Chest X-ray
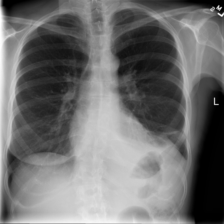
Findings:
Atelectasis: negative
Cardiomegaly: negative
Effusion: negative
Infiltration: negative
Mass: negative
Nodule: negative
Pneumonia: negative
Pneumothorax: negative
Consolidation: negative
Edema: negative
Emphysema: negative
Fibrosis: negative
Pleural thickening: negative
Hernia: negative